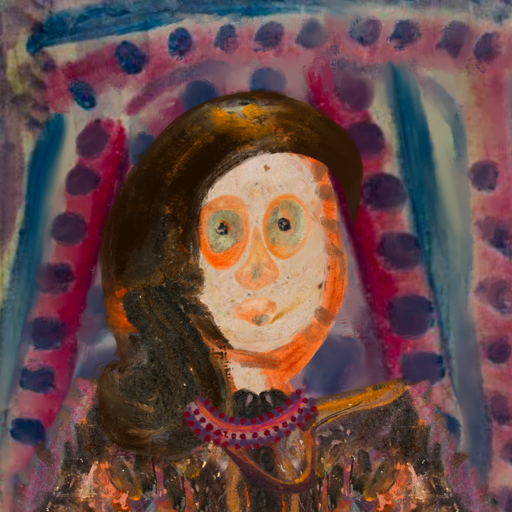
Background: HillGirl, Head And Neck Front: Rupkatha, Face Front: Childish, Bust: Gypsy_Queen, Hair Front: Gypsy_Queen, Head Accessory: Blank, Second Necklace: Comrade, Necklace: Roy_Bahadur, Baby: Blank